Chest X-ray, PA view. Patient: 19 years old, sex M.
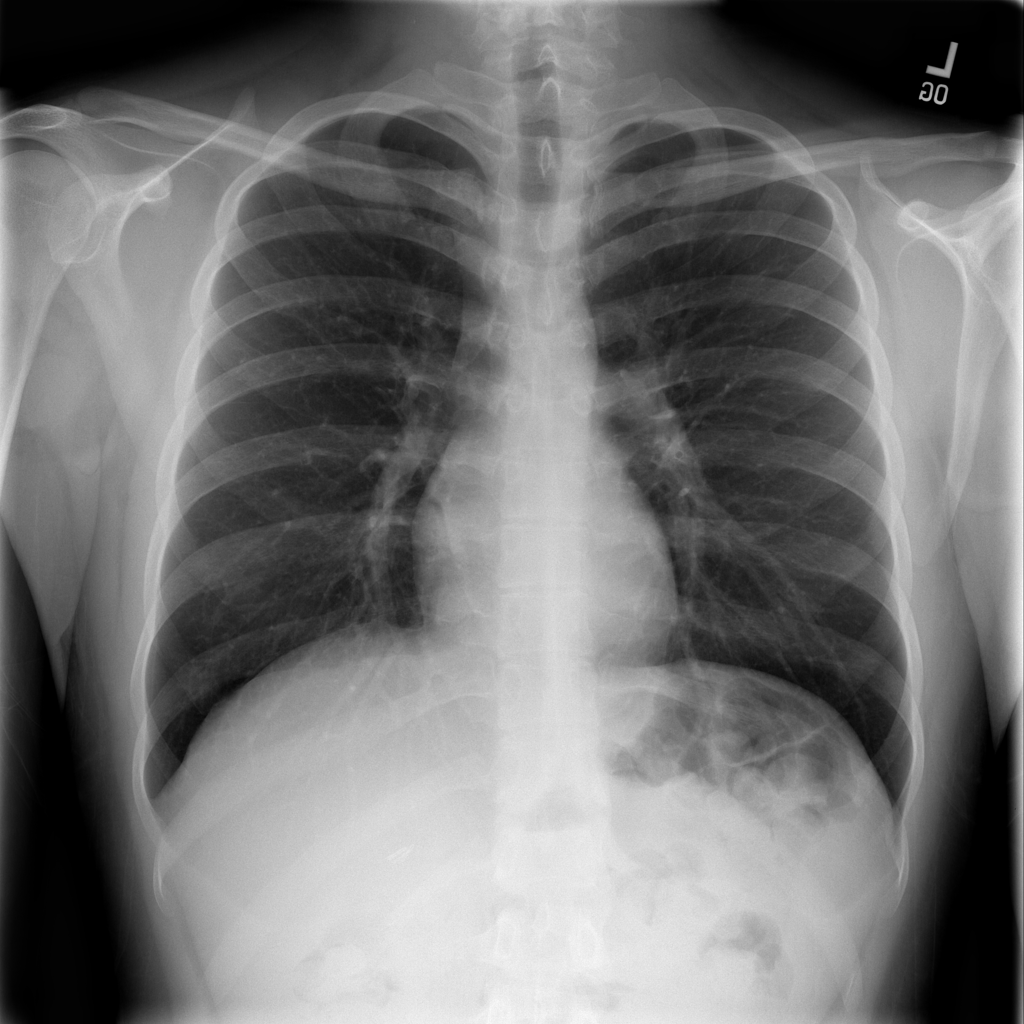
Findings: No Finding